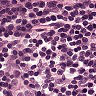
Metastatic tissue present: no